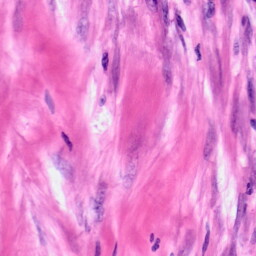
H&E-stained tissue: Pancreatic